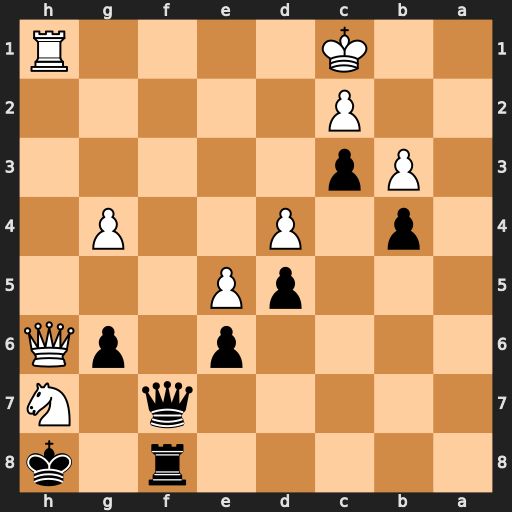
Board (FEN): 5r1k/5q1N/4p1pQ/3pP3/1p1P2P1/1Pp5/2P5/2K4R
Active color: b
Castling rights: -
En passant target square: -
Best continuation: Qf1+ Rxf1 Rxf1#